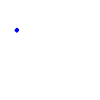
Particle: kaon